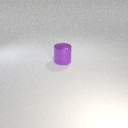
large purple metal cylinder